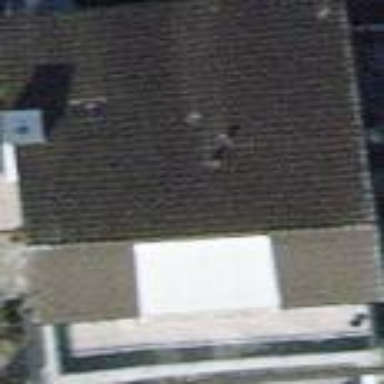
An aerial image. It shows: Building with gabled roof oriented across its structure.